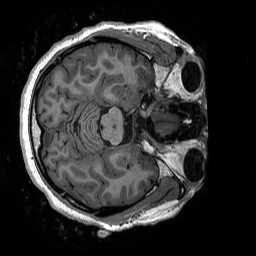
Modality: T1w
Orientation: axial
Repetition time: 8 s
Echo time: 0.066 s